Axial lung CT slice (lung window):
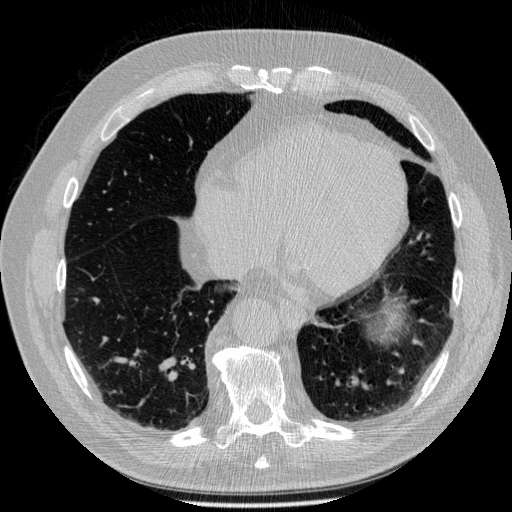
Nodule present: no